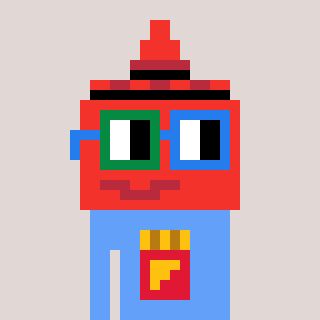
a pixel art character with square green and blue glasses, a ketchup-shaped head and a blue-colored body on a warm background